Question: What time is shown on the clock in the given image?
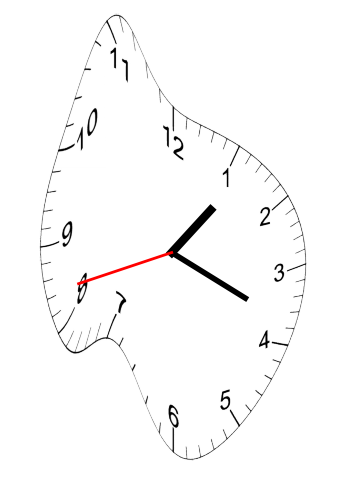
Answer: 01:18:42